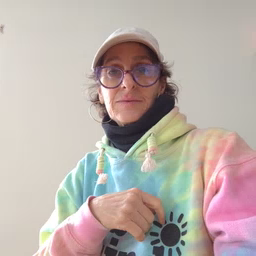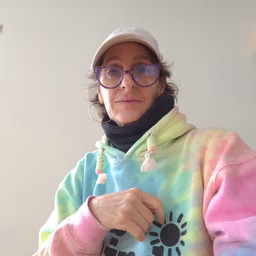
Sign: drink